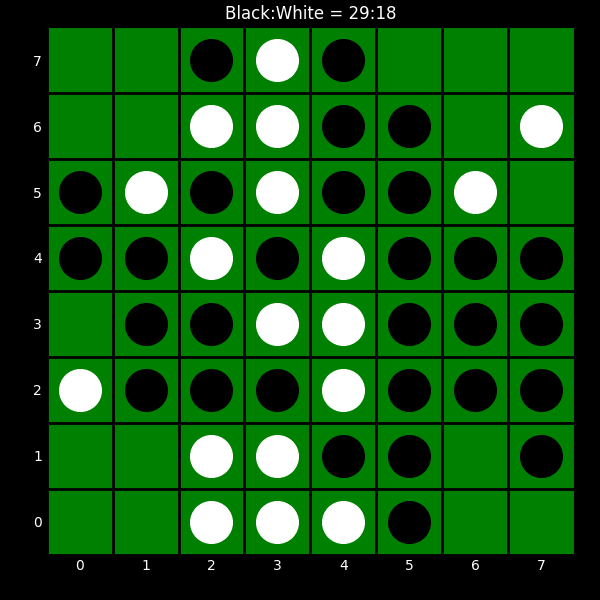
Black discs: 29
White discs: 18